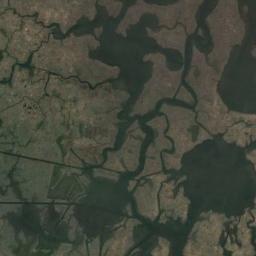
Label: wetland